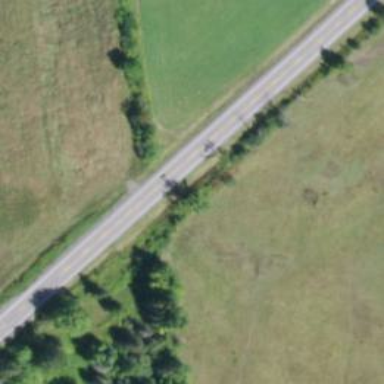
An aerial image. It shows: Primary highway.